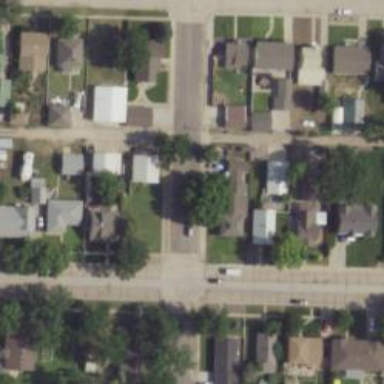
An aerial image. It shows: Alleyway designated as service road.